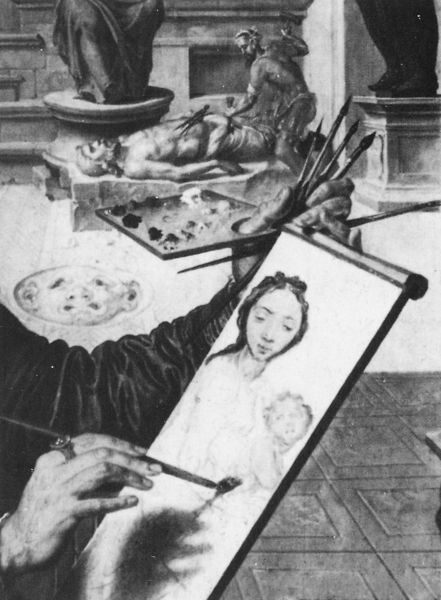
Titel: Lukas malt die Madonna
Künstler: Maerten van Heemskerck
Institution: Rennes, Musée des Beaux-Arts
Schlagwörter: gemälde, hand, mann, schatten, weiß, frau, marmor, schwarz, skizze, säule, gesicht, leiche, mensch, sockel, stein, ärmel, bild, portrait, figur, kind, arbeit, skulptur, papier, modell, fußboden, farben, figuren, atelier, maler, faltenwurf, ring, jungfrau, künstler, leinwand, malen, palette, pinsel, bildniss, zeichnen, medusa, medusenhaupt, maria, bildhauer, papyrus, gorgonenhaupt, selbstbetrachtung, bergmoney